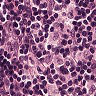
Metastatic tissue present: no